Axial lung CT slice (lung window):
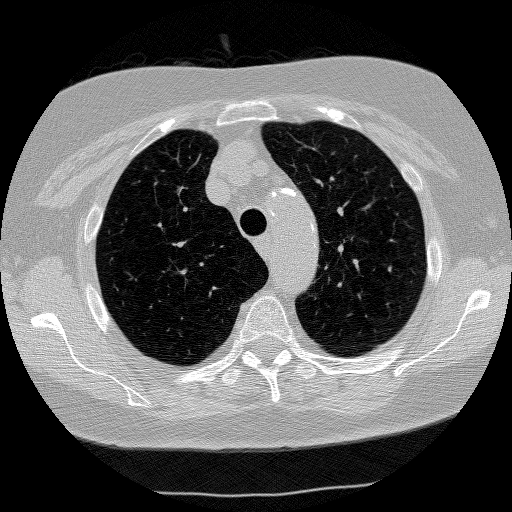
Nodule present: no